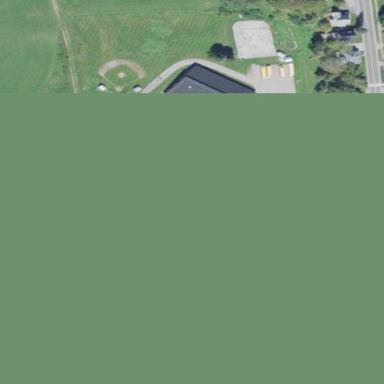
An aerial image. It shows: School.